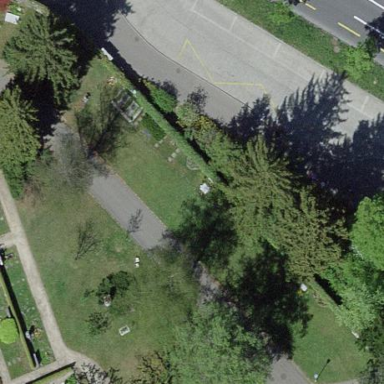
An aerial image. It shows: Sector within cemetery.